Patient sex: F
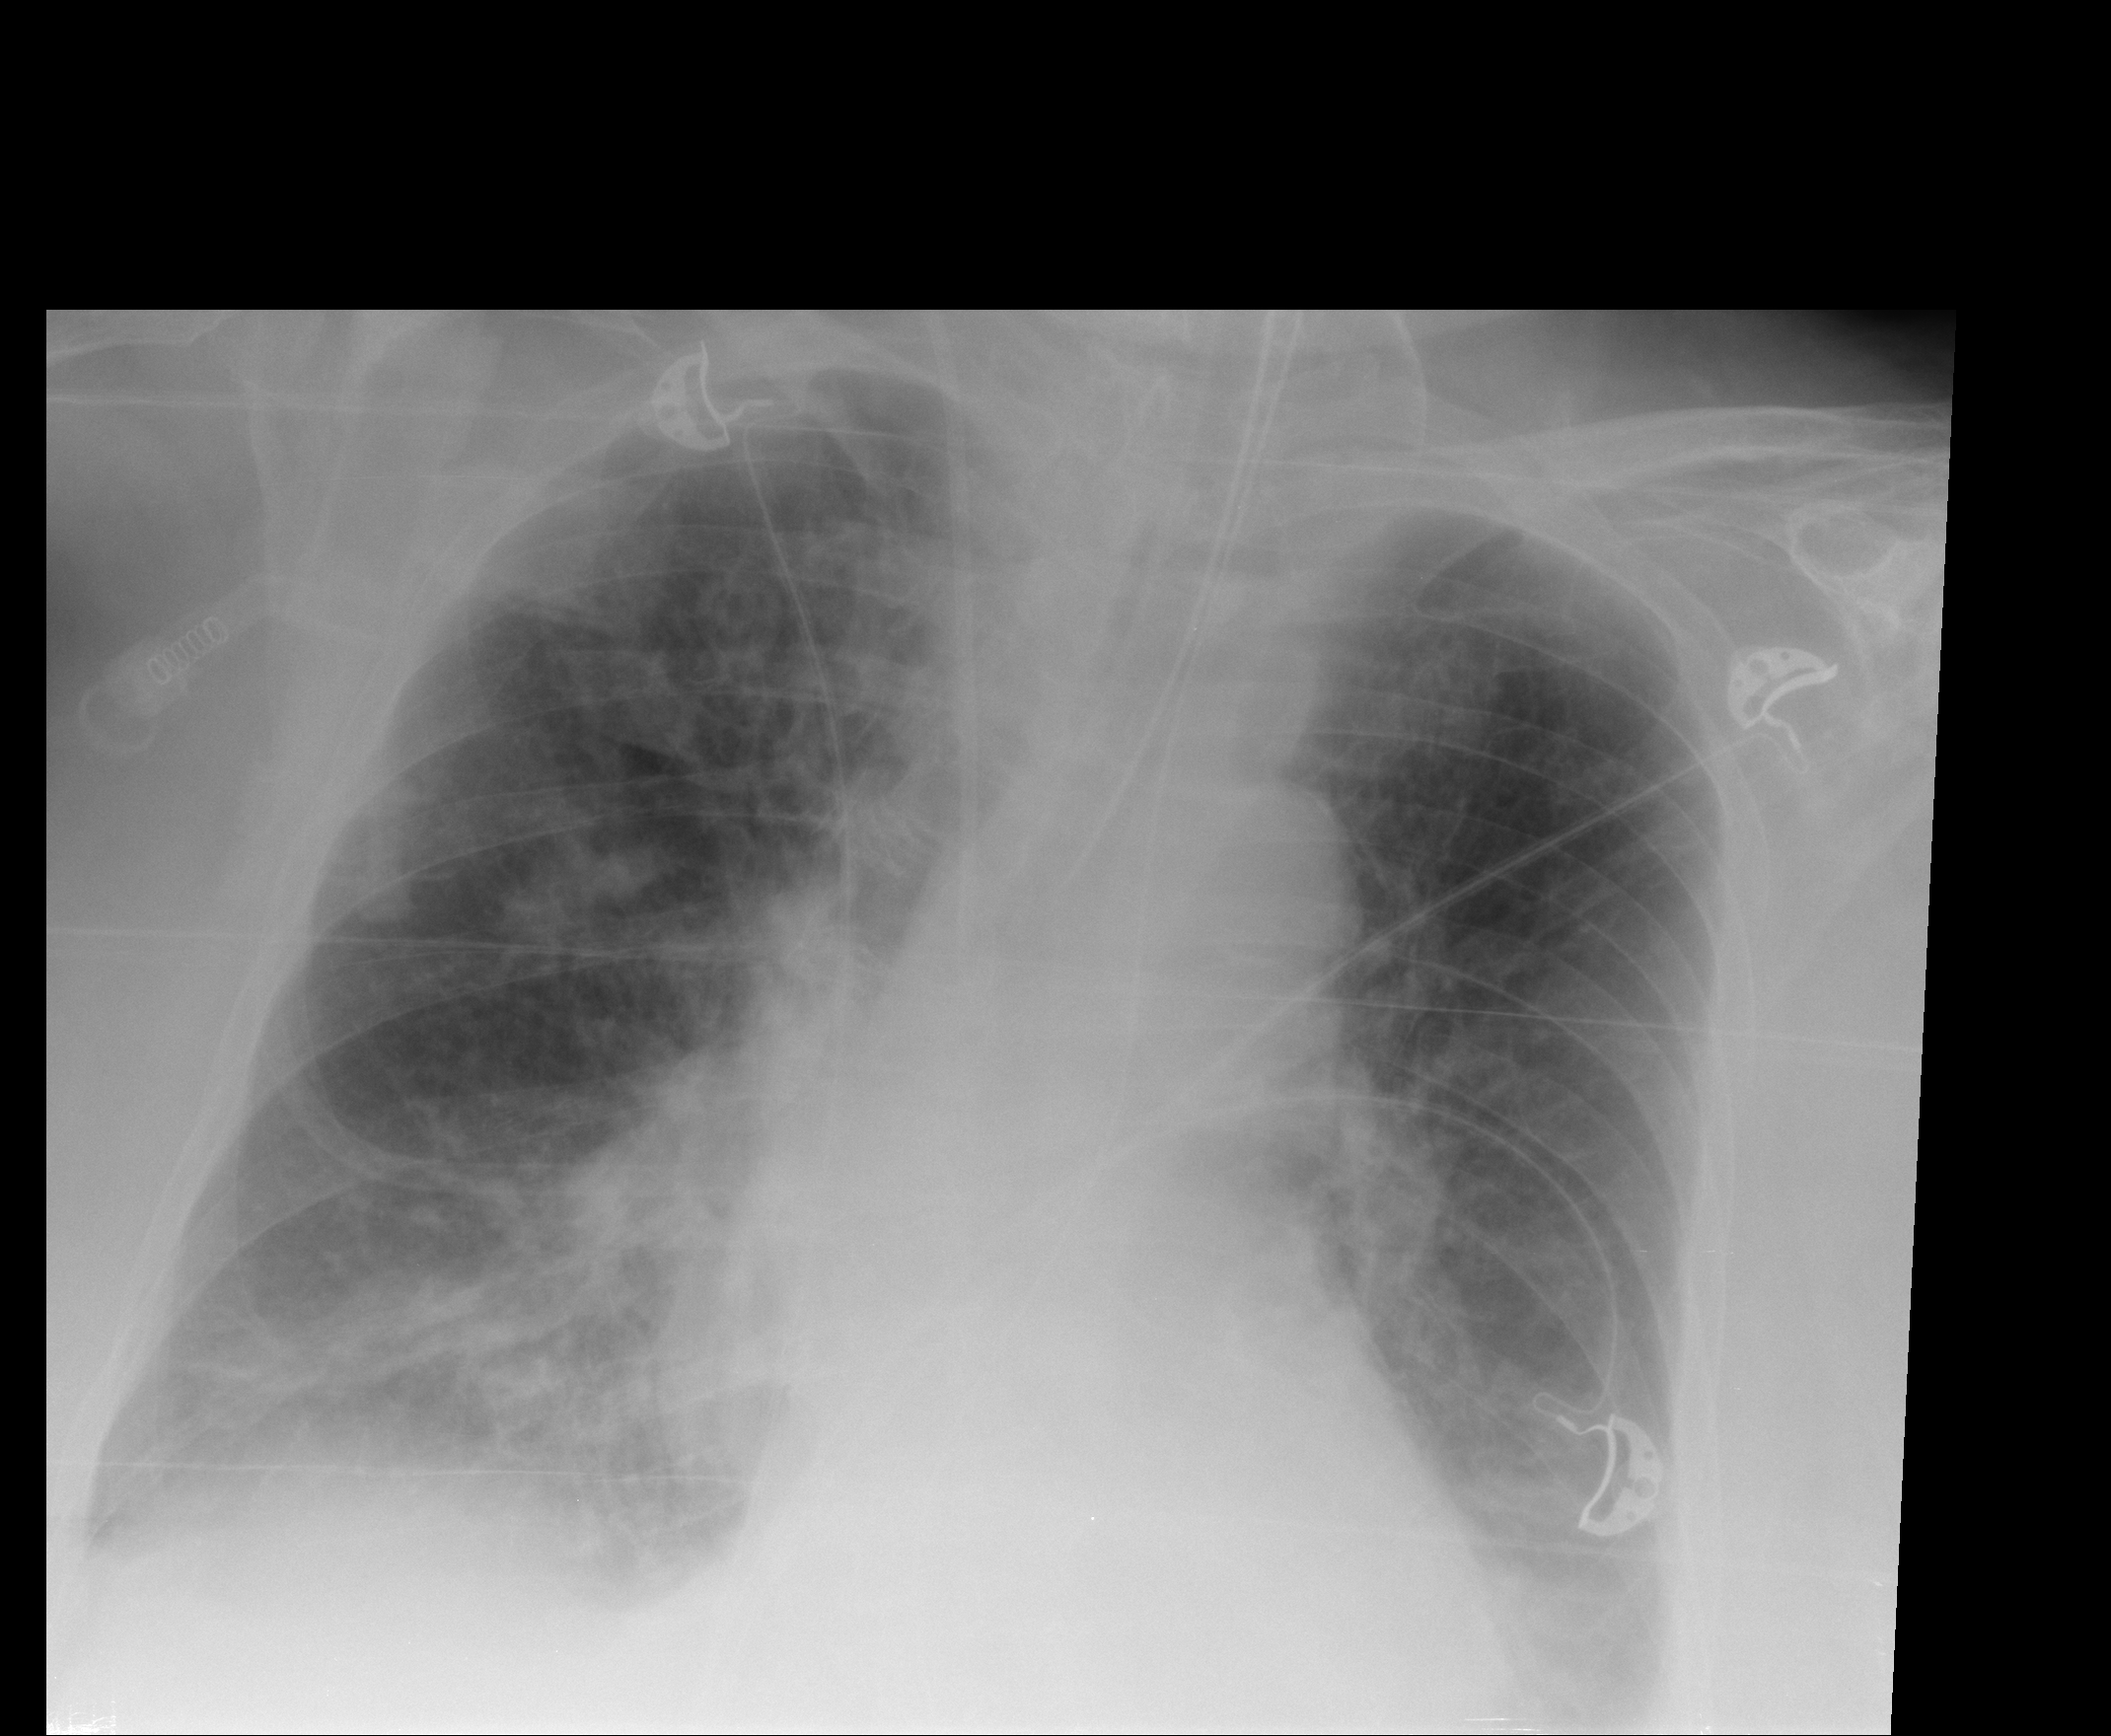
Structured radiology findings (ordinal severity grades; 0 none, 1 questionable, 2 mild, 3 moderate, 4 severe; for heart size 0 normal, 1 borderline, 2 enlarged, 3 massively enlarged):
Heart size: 1
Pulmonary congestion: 2
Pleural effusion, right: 2
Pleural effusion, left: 2
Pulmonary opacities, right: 3
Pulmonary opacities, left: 2
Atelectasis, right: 2
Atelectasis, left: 2